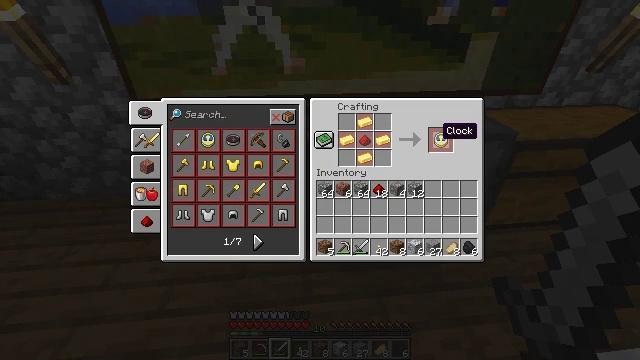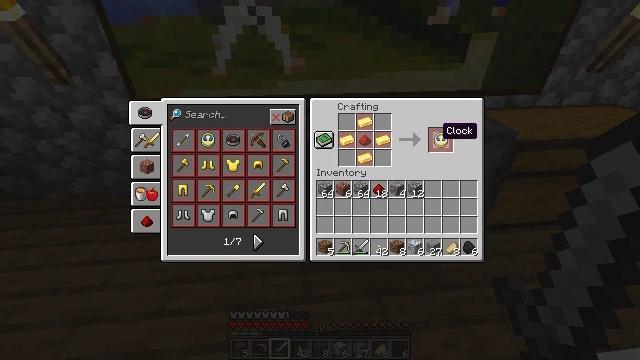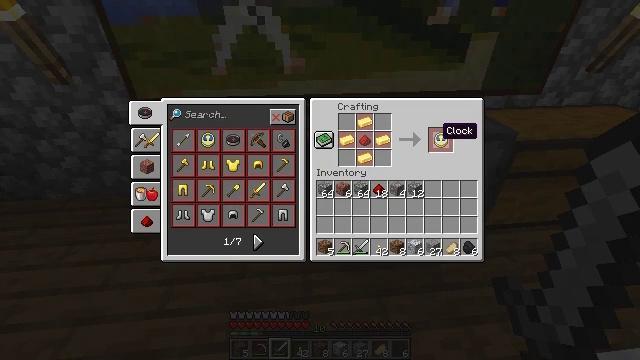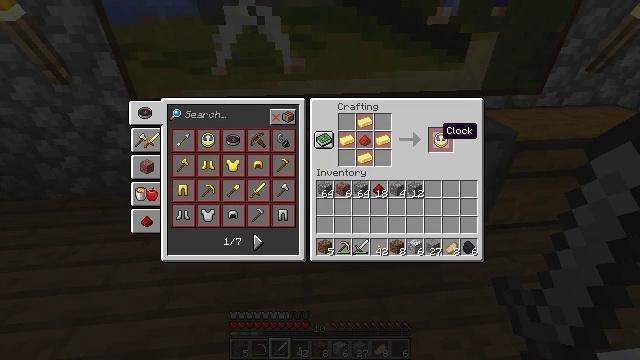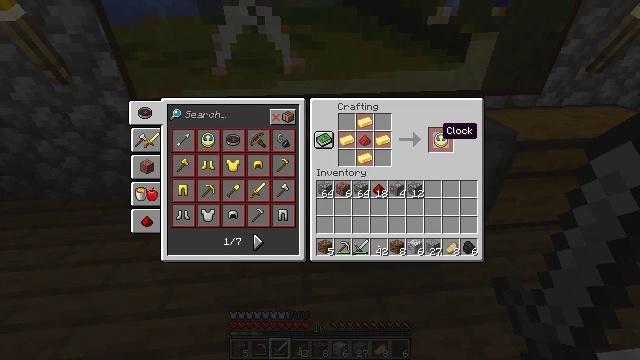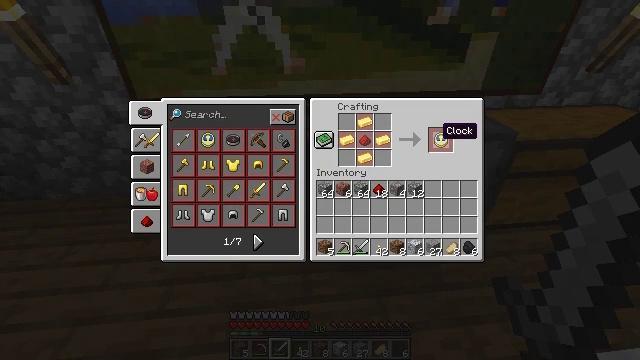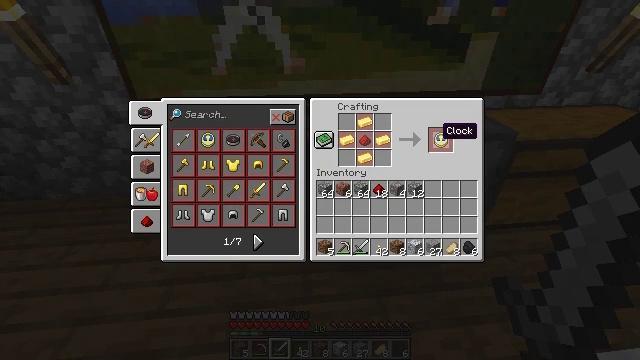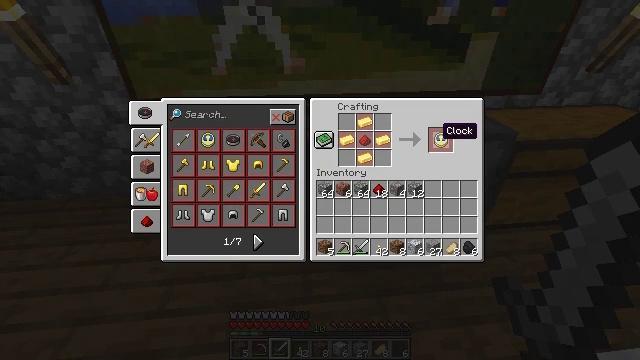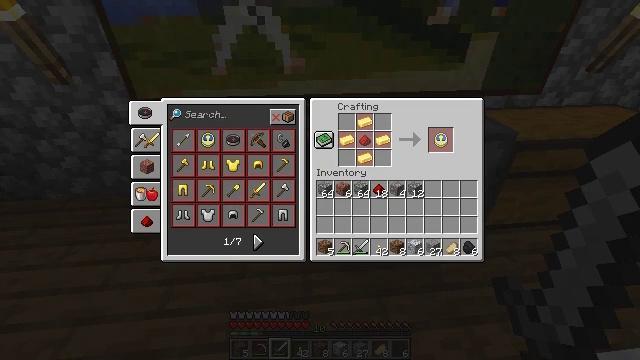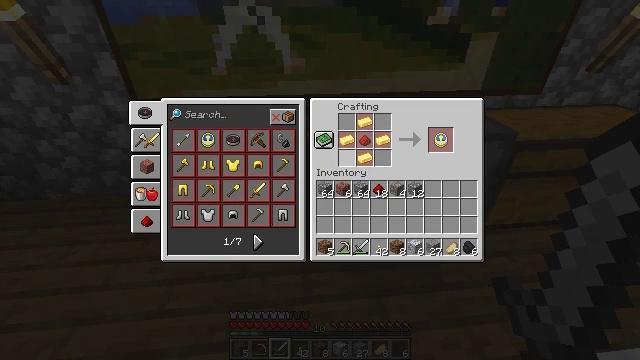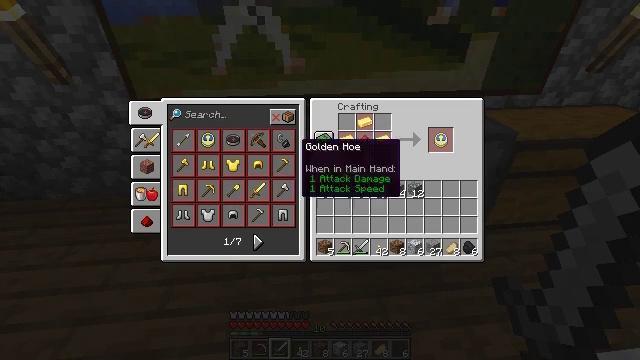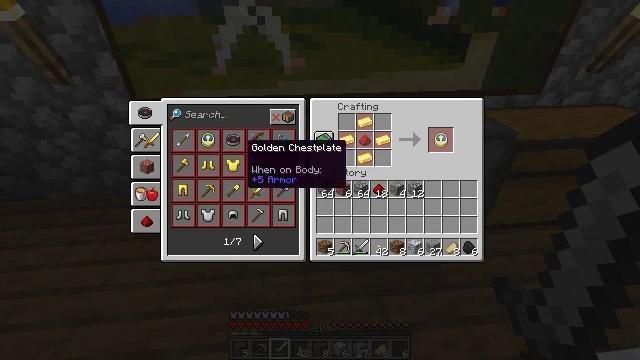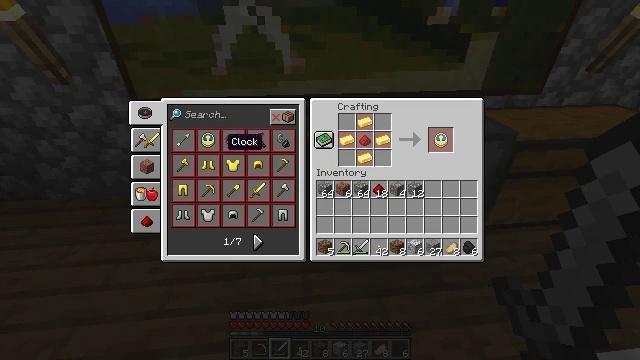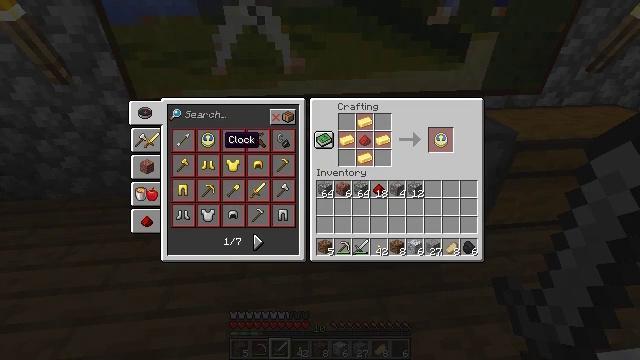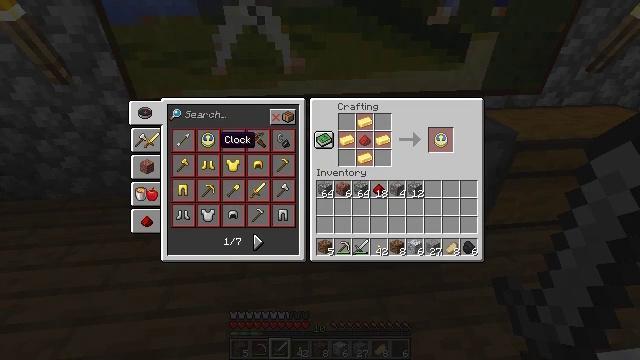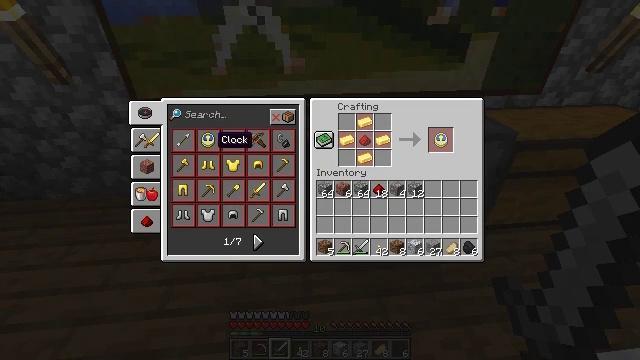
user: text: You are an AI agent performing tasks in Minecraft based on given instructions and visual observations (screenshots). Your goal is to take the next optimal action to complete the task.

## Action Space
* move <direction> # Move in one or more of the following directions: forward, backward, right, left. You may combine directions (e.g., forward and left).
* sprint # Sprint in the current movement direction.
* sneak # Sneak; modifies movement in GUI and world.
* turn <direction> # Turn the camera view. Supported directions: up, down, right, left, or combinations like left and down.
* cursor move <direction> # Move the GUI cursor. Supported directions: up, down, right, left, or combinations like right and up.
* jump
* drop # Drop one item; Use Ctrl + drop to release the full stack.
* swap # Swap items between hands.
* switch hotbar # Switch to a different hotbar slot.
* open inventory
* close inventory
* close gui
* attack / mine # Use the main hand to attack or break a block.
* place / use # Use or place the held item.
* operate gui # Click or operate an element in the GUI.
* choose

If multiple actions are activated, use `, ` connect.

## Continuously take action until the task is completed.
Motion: motion action
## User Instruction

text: Put gold and redstone in the crafting grid to craft a clock.
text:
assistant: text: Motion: no_op
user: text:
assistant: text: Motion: no_op
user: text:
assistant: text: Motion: no_op
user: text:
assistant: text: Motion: no_op
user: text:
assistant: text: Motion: no_op
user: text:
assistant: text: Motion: no_op
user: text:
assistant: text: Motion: no_op
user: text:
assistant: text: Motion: cursor move left
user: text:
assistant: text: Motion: cursor move left and down
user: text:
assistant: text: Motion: cursor move left
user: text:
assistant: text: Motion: cursor move left
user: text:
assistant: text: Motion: cursor move left
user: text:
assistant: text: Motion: no_op
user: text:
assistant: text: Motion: no_op
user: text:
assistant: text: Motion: no_op
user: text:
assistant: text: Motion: no_op
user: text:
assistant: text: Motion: no_op
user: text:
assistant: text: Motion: cursor move right
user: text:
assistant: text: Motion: no_op
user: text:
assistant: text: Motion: no_op
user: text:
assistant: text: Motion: cursor move right
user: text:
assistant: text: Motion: cursor move right
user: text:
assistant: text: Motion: cursor move right
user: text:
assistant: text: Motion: cursor move right
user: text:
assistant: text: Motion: cursor move right
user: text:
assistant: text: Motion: no_op
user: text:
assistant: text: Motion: no_op
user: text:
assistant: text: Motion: no_op
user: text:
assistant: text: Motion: cursor move left
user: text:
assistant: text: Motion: cursor move left